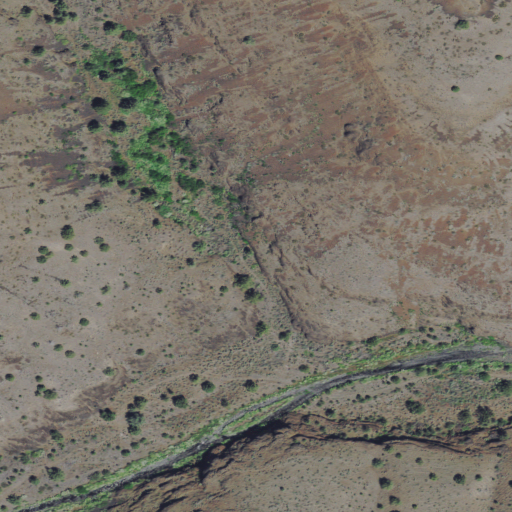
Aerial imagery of valley in Oregon named Cramer Canyon containing shrub and grassland